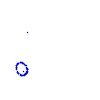
Particle: kaon